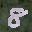
Label: 8